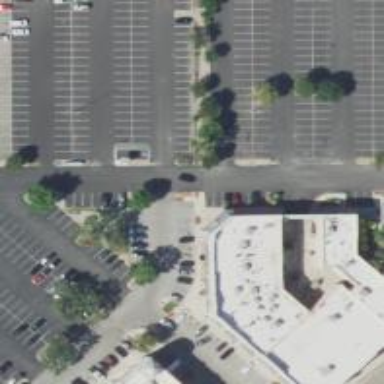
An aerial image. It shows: Retail building.